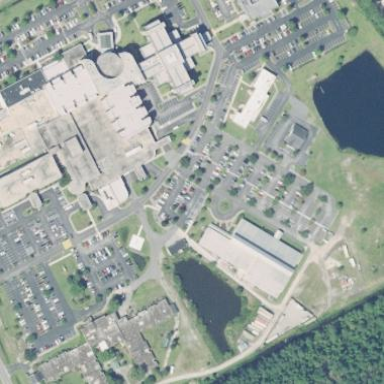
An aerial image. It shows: Healthcare facility identified as hospital.